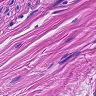
Metastatic tissue present: no